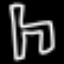
Label: chair